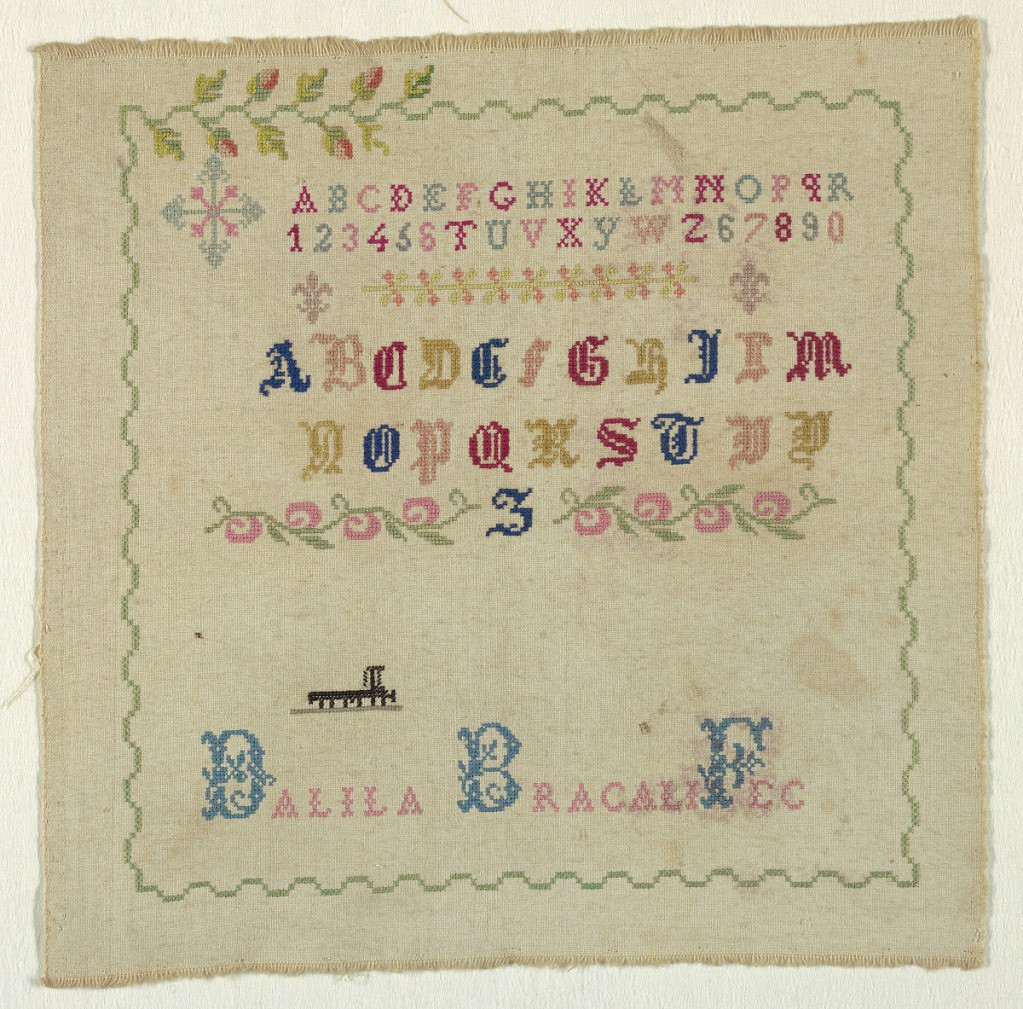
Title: Sampler
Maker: Dalila Bracali
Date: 19th century
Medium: silk embroidery, cotton foundation Technique: cross stitch on plain weave
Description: Alphabets, numbers, and signature within an unfinished floral border.